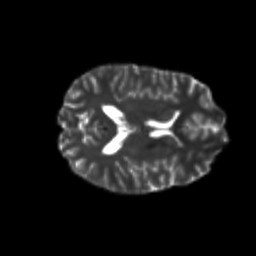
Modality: T2w
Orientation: axial
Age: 22
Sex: female
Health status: healthy
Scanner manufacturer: philips
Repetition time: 7.393 s
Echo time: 0.08599 s